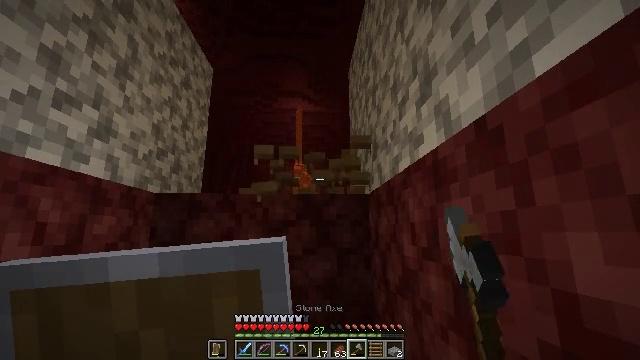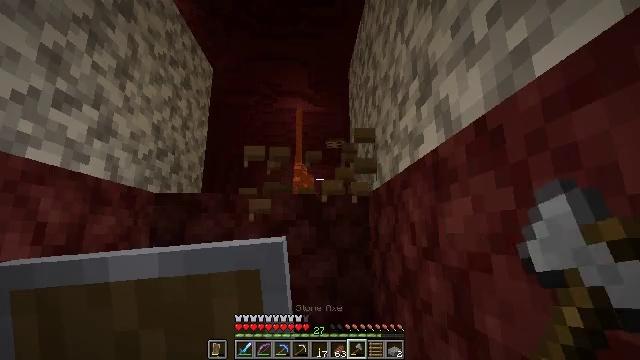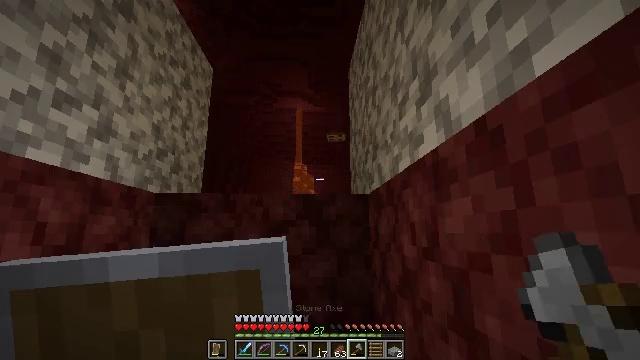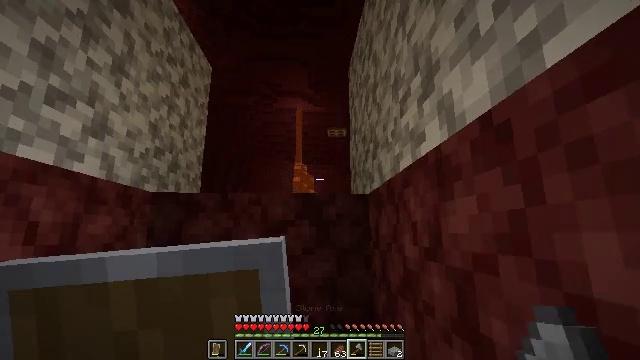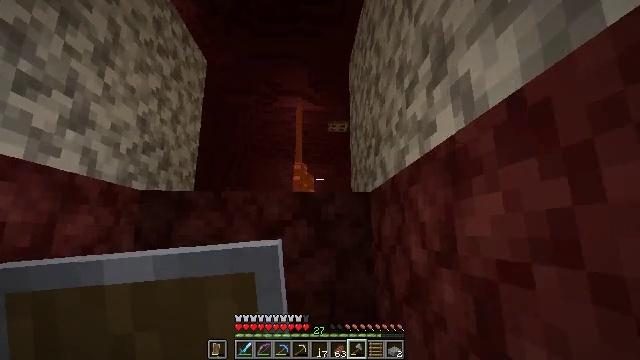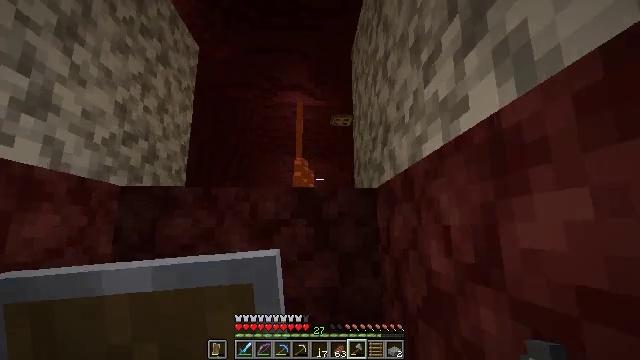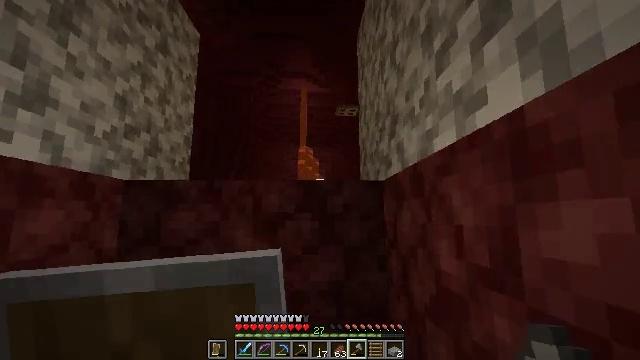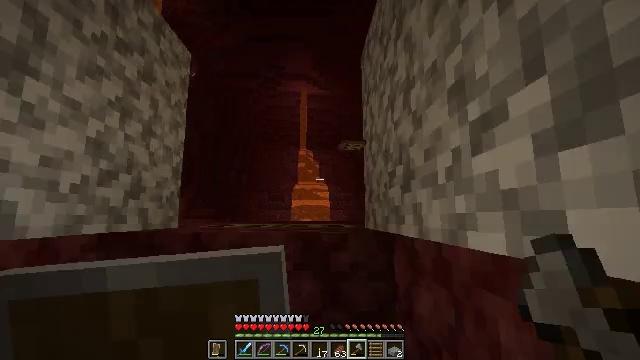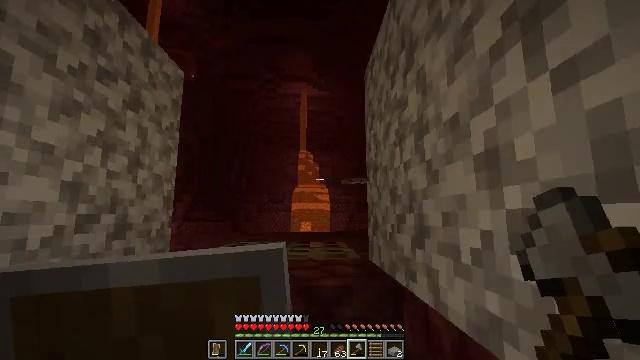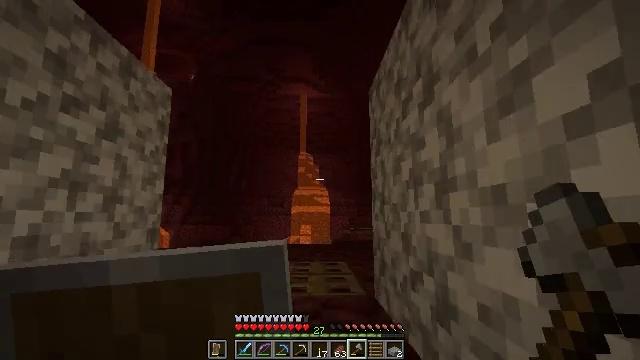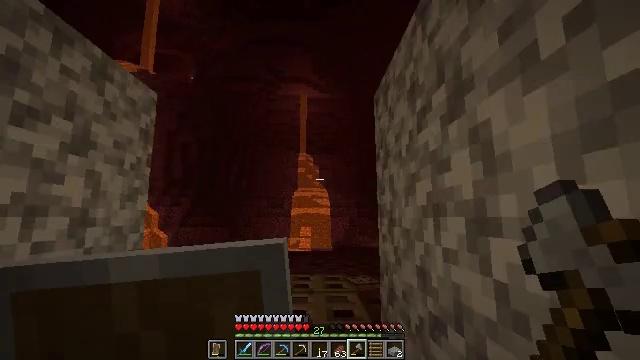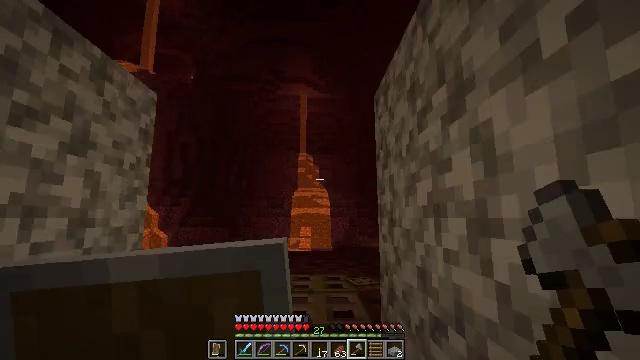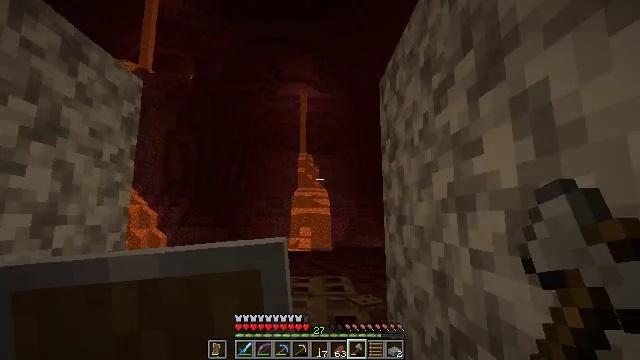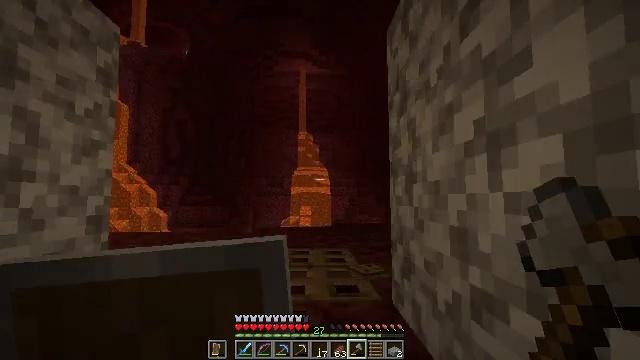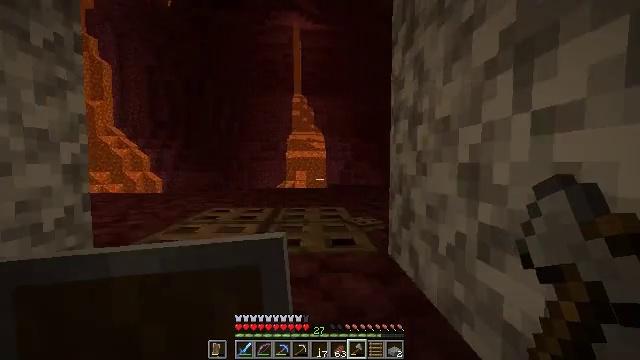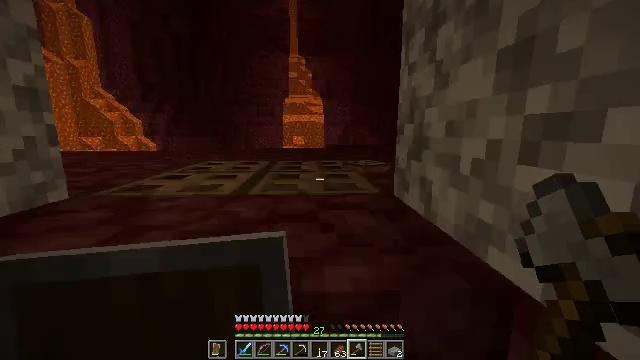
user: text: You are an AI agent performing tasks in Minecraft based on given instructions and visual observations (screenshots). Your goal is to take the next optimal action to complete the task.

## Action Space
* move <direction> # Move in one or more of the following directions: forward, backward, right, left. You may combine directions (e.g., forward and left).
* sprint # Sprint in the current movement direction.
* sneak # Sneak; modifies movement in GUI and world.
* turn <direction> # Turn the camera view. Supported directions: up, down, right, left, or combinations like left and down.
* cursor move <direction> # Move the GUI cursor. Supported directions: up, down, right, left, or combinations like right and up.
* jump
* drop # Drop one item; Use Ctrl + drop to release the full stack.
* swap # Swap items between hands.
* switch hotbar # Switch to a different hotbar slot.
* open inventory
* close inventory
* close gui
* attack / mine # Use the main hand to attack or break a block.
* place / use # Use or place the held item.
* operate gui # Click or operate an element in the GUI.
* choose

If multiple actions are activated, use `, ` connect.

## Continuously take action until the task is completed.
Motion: motion action
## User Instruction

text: Gather the ladder by attacking it.
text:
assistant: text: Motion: attack / mine
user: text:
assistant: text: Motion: attack / mine
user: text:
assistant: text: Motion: move forward
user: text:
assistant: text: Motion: move forward
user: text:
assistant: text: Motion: move forward
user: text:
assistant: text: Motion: move forward, turn left and down, jump
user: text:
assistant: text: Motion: move forward, jump
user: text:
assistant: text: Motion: move forward, jump
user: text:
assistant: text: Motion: move forward, jump
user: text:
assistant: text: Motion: move forward, jump
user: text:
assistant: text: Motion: move forward, jump
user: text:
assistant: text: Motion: move forward, jump
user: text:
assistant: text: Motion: move forward, turn down, jump
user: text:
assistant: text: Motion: move forward, turn right and down, jump
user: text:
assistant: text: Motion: move forward, turn down
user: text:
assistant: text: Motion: move forward, turn down
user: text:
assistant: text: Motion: move forward, turn right and down
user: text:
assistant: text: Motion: move forward, turn right and down
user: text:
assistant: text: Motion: turn right
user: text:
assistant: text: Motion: no_op
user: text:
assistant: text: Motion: turn left and up
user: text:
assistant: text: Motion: turn left and up
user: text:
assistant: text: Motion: turn up
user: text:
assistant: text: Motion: turn up
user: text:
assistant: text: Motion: turn up
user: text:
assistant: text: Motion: turn up
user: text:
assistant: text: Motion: turn left and up
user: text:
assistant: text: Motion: move forward, turn left and up
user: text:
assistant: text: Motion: move forward, turn left
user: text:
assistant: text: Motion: move forward, turn left